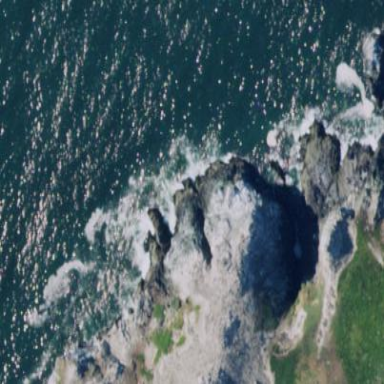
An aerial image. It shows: Natural rock reef.